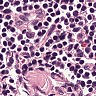
Metastatic tissue present: no